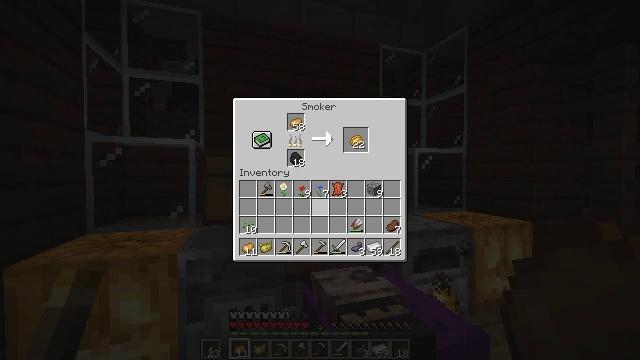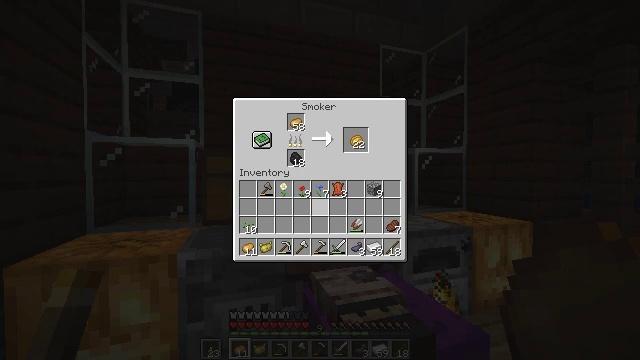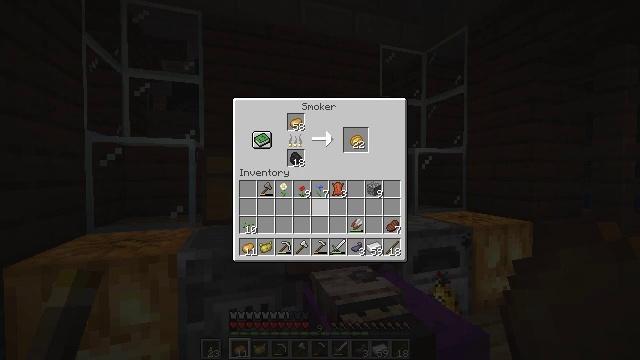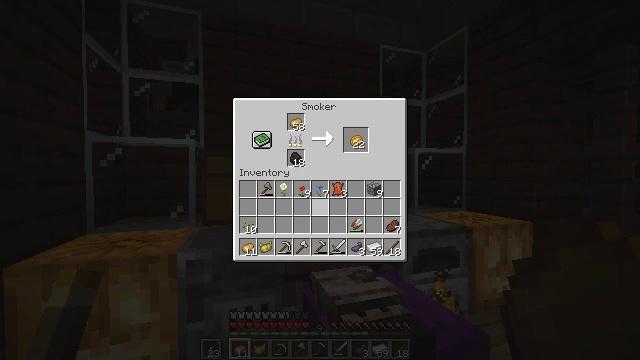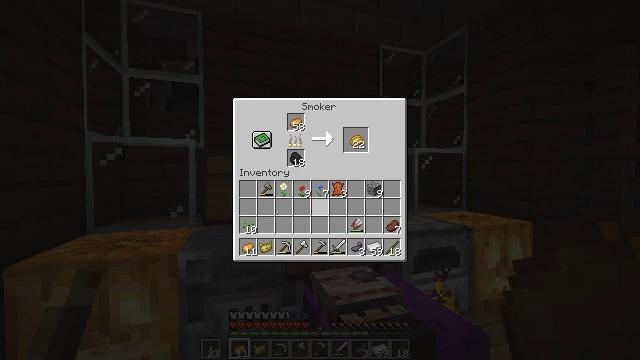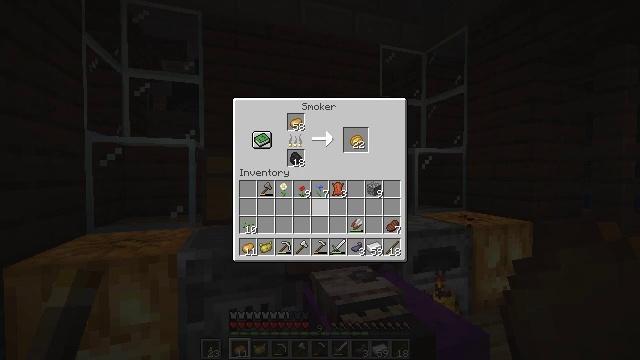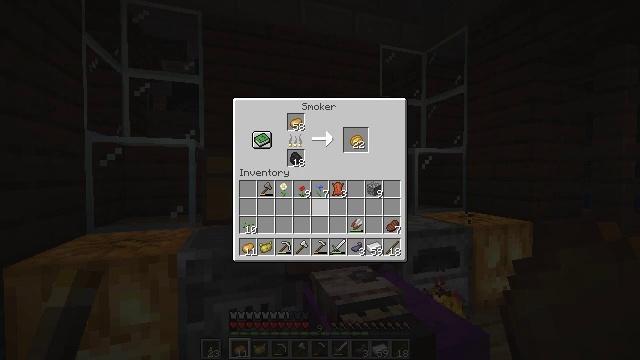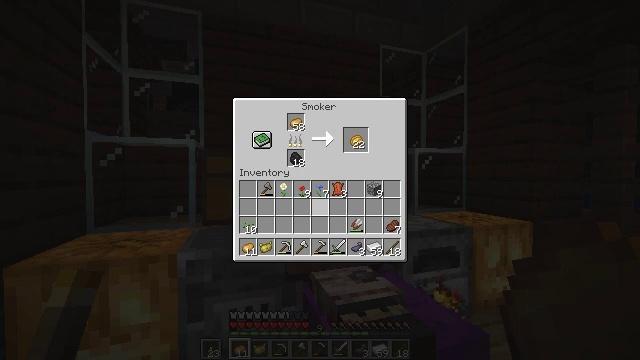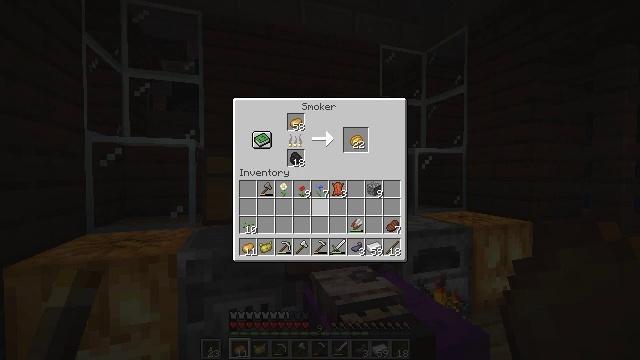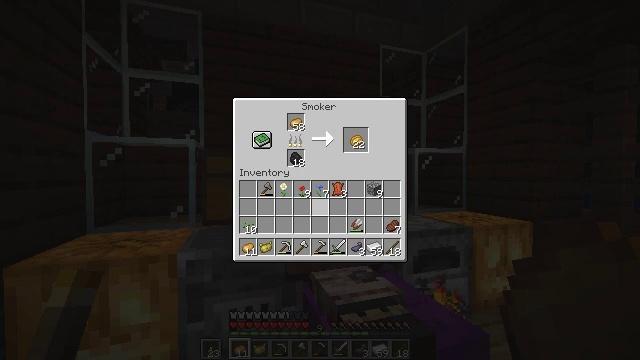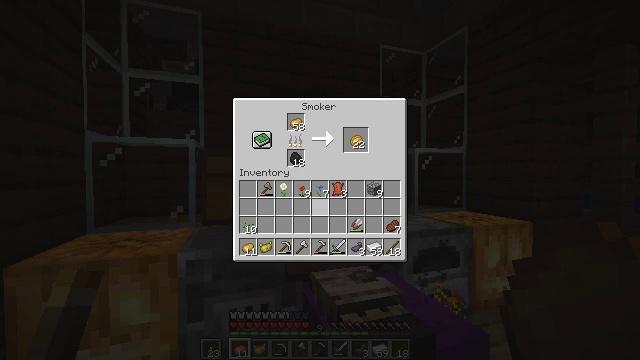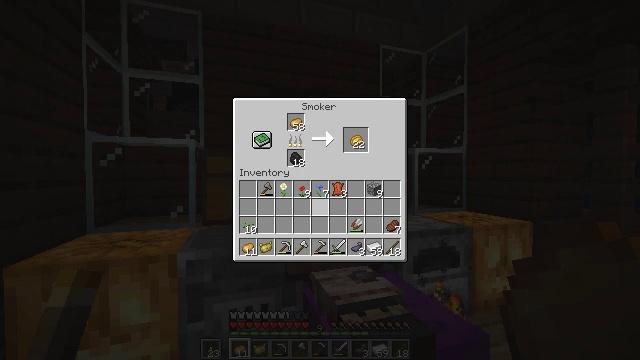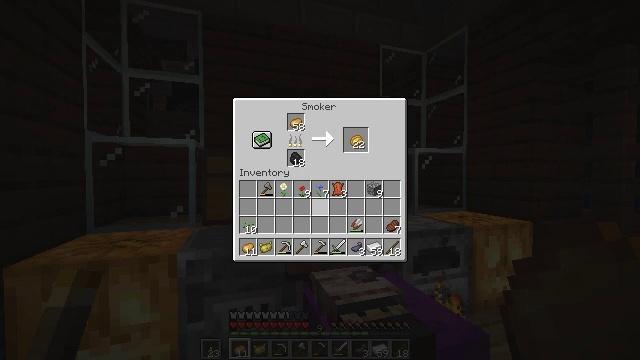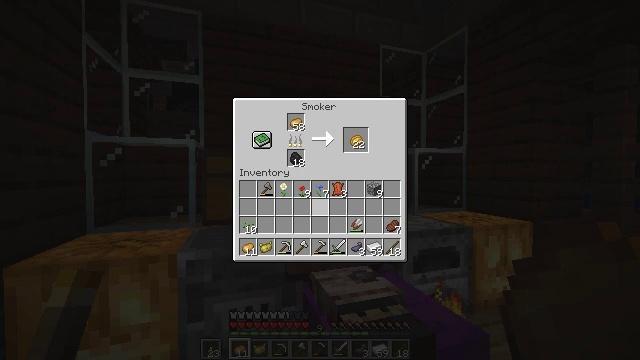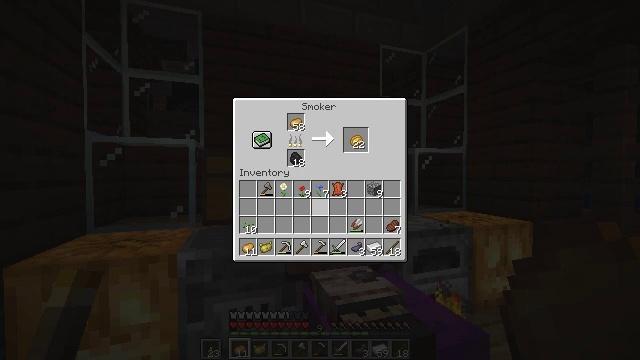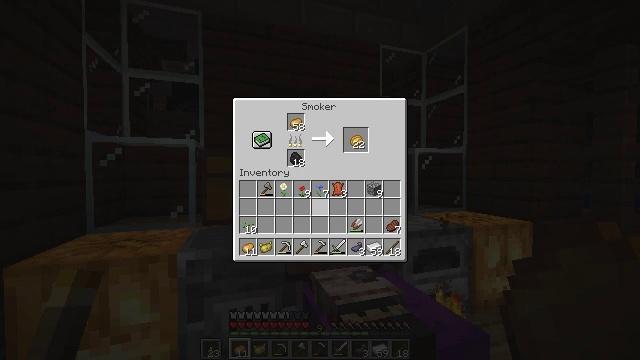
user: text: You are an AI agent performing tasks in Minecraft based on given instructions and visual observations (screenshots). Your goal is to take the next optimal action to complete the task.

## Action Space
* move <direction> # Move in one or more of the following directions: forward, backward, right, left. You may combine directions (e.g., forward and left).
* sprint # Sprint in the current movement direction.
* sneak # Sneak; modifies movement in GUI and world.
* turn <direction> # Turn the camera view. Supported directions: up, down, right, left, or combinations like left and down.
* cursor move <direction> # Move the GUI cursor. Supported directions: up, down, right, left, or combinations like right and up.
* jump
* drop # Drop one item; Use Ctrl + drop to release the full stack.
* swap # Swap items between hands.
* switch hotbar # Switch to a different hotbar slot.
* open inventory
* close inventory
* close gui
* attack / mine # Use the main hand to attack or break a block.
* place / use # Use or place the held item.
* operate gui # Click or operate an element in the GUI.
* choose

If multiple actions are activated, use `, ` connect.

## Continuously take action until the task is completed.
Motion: motion action
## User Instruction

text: Interact with the furnace to craft a baked potato.
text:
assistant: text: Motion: no_op
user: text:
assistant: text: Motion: no_op
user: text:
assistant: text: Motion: no_op
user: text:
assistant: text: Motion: no_op
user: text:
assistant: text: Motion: no_op
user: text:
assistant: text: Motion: no_op
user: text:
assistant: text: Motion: no_op
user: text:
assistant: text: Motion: no_op
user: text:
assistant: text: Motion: no_op
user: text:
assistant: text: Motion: no_op
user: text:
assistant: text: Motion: no_op
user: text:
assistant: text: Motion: no_op
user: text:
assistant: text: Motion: no_op
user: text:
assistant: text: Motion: no_op
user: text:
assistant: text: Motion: no_op
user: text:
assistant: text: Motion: no_op
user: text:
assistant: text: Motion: no_op
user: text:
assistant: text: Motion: no_op
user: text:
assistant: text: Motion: no_op
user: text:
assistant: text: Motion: no_op
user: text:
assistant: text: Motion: no_op
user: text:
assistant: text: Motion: no_op
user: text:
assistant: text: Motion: no_op
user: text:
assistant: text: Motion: no_op
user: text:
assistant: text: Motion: no_op
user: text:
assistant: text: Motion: no_op
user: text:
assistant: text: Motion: no_op
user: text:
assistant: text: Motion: no_op
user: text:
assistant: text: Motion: no_op
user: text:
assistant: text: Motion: no_op